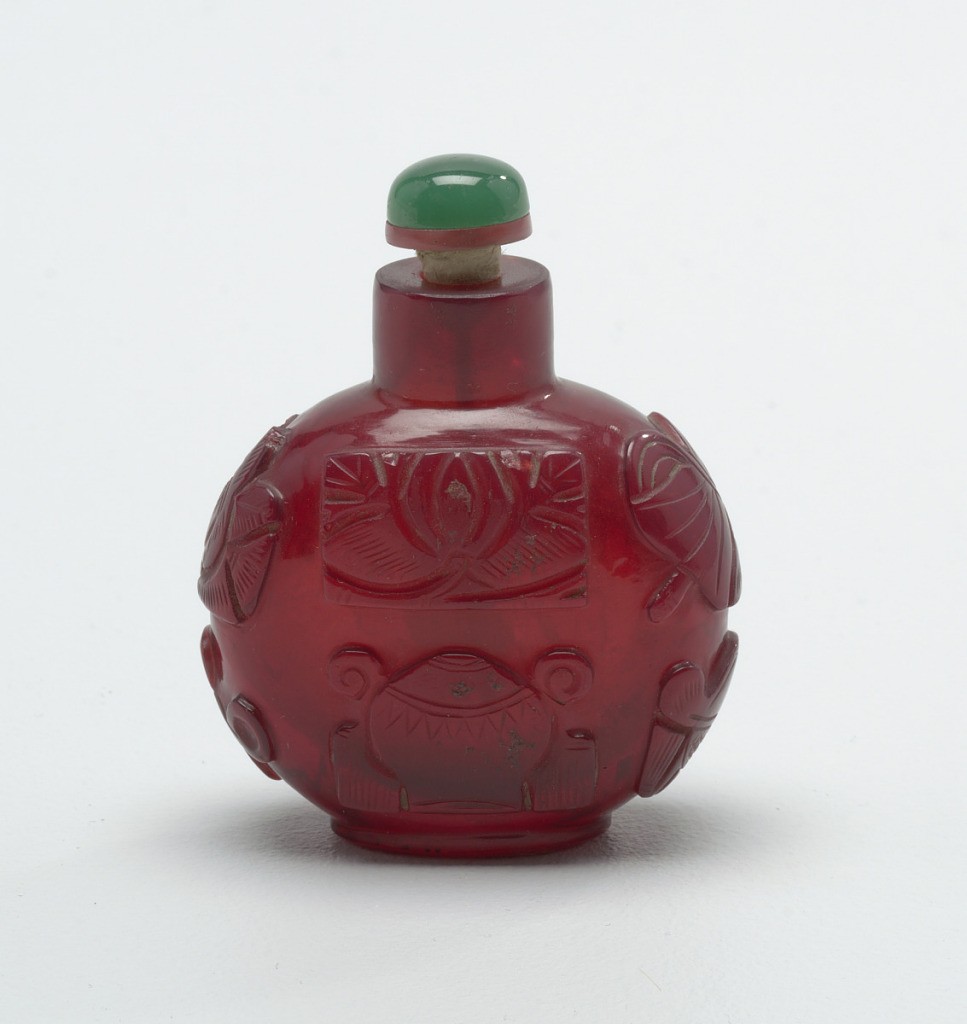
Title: snuff bottle
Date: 1821–51
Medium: glass, ivory (spoon)
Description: Monotone cameo-glass, ruby red; carved with eight precious emblems of good fortune; wheel of law, conch shell, umbrella canopy, lotus flower, pair of fish, endless knot. Flattened globose shape. Stopper of green glass simulating jade and set on pale red glass. Ivory spoon.